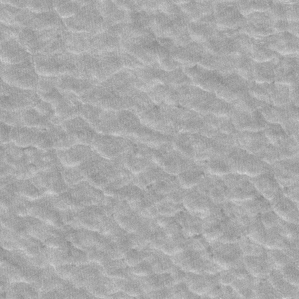
Label: frost